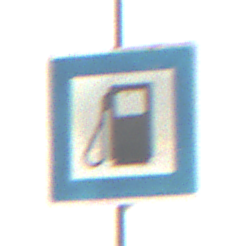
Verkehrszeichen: Tankstelle
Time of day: SunriseSunset
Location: Outdoor (Suburban)
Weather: PartlyCloudy
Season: NotSpecified
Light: Natural